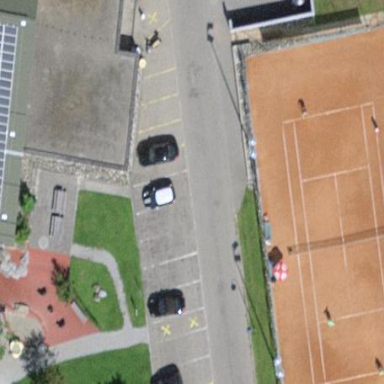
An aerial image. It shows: Street side parking area.